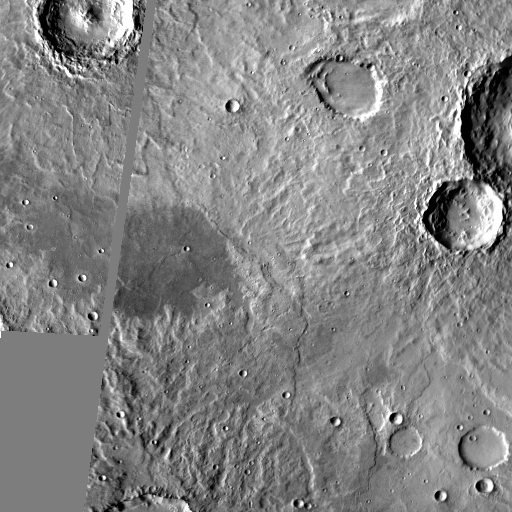
Crater classes present: Background, Other, Layered, Secondary